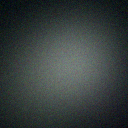
Screen state: off